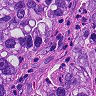
Metastatic tissue present: yes